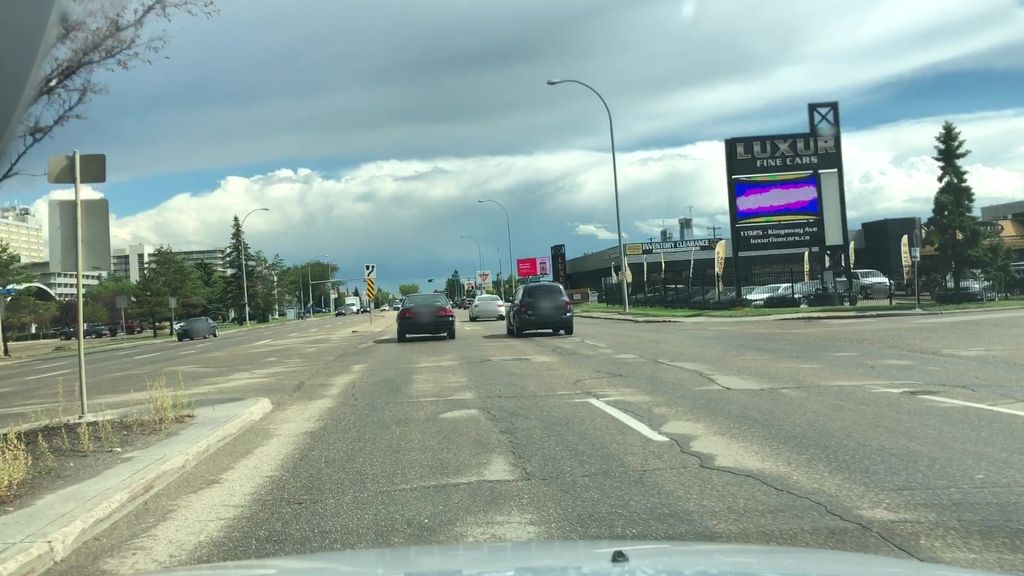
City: edmonton